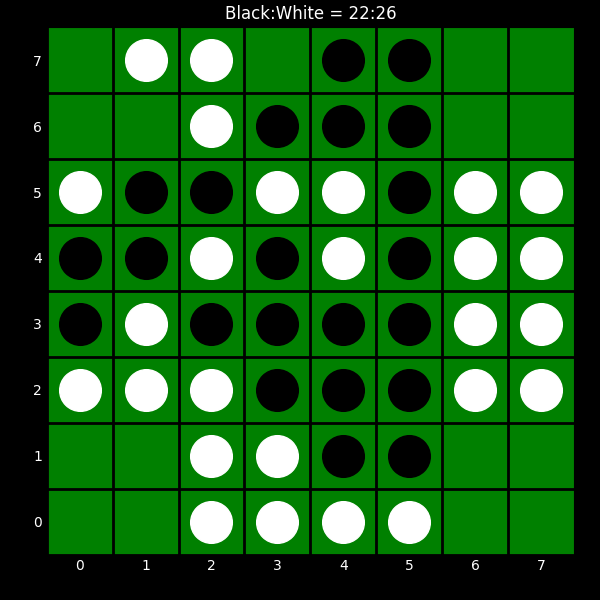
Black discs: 22
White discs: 26